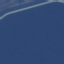
Label: SeaLake